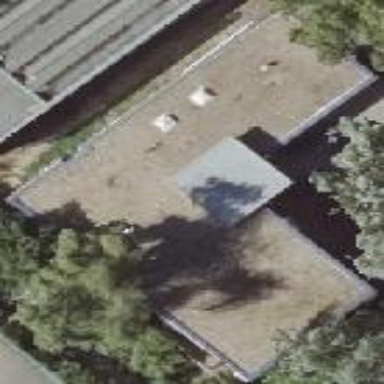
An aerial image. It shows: Bungalow.